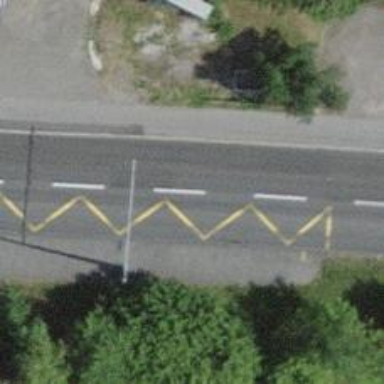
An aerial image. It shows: Trolleybus stop position for public transport.